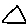
Label: triangle